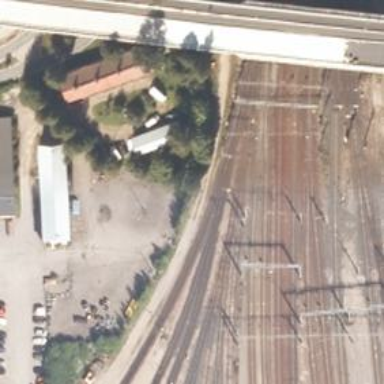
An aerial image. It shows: Railway yard in service.